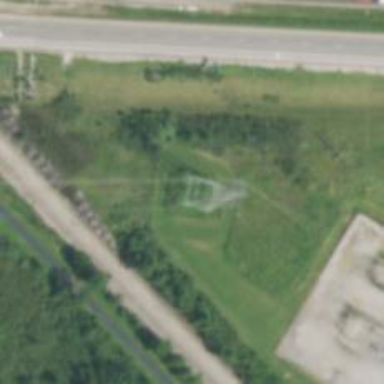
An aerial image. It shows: Lattice structure tower.